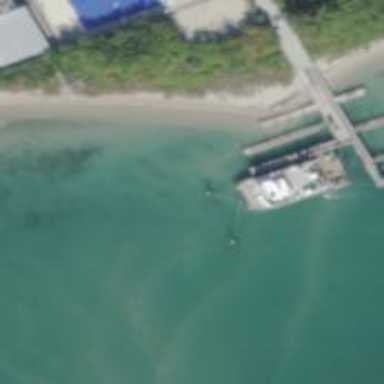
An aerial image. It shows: Man-made pier.